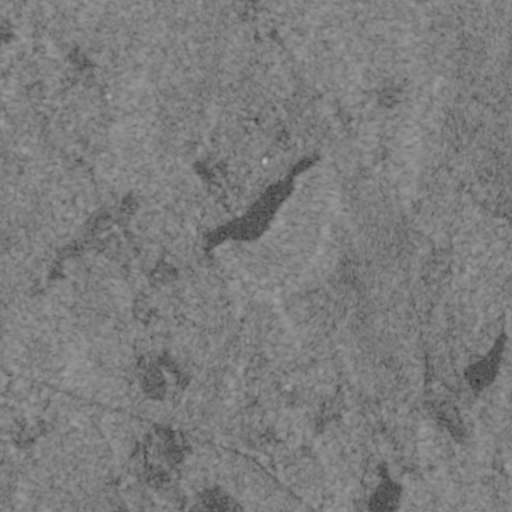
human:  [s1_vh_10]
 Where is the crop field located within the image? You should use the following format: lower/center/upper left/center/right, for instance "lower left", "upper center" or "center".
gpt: The crop field is located in the lower left of the image.
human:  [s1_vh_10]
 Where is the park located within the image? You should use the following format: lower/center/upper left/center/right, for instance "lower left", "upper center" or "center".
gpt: The park is located in the center left of the image.
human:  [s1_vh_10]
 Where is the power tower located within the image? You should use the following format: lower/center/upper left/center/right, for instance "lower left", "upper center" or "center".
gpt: The power tower is located in the lower left of the image.
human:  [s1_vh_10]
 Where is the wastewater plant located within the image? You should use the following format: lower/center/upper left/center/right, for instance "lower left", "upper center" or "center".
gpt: The wastewater plant is located in the upper left of the image.
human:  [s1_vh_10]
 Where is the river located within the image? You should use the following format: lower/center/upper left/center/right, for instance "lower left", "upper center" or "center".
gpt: The river is located in the upper left of the image.
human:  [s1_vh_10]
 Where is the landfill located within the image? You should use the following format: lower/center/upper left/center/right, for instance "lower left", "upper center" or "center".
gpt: There is no landfill in the image.

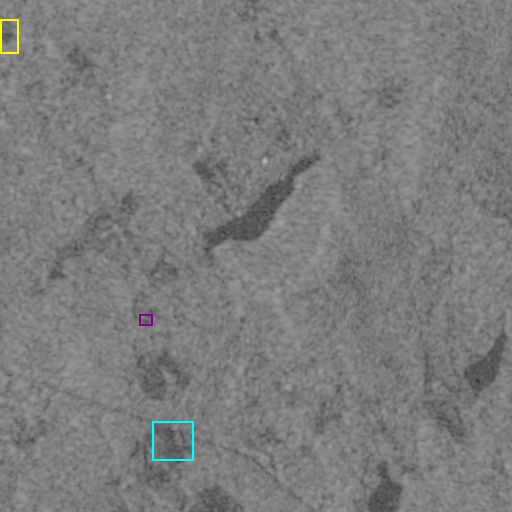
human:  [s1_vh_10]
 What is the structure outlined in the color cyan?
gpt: The structure outlined in cyan is a crop field.
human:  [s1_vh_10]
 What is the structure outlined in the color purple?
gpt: The structure outlined in purple is a park.
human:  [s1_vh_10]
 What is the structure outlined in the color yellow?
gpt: The structure outlined in yellow is a wastewater plant.
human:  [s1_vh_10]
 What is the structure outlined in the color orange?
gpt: There is no orange outline.